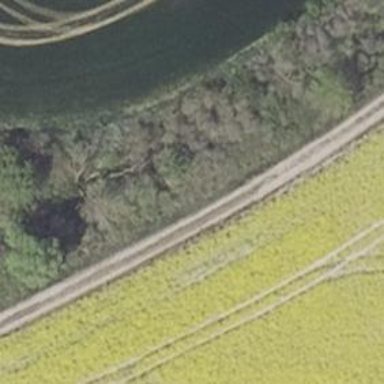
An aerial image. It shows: Row of trees in natural setting.